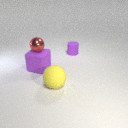
small red metal sphere above large purple rubber cube